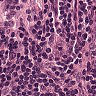
Metastatic tissue present: no